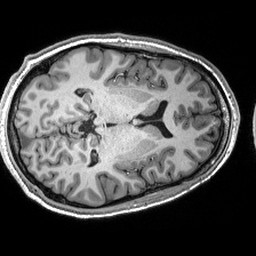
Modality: T1w
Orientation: axial
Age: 23
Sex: male
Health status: healthy
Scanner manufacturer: siemens
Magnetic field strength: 3 T
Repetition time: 2.53 s
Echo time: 0.00288 s